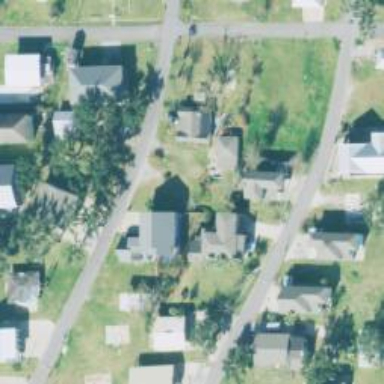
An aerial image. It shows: Residential road.